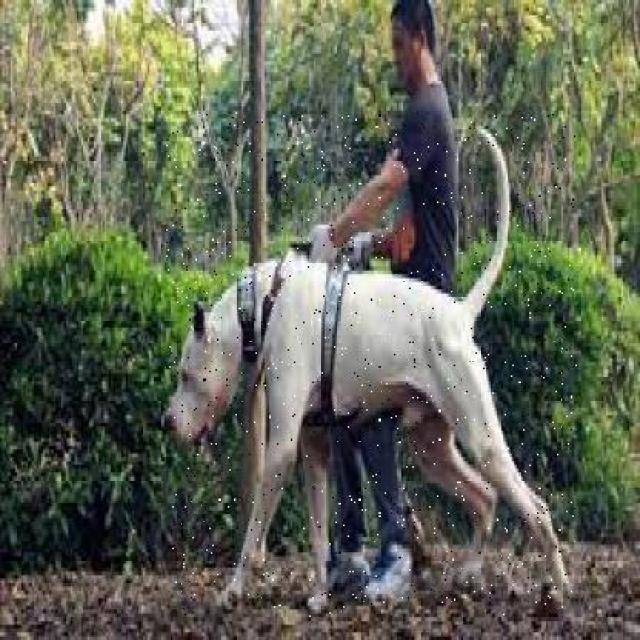
Healthy canine skin — no visible lesions, inflammation, or abnormalities. The skin and coat appear normal.